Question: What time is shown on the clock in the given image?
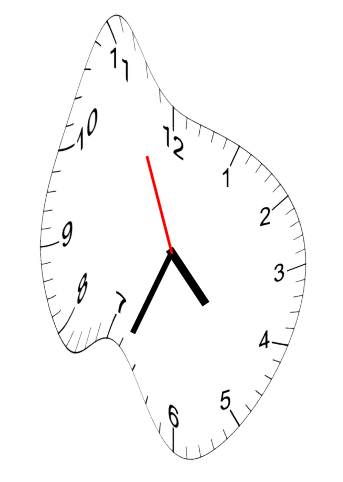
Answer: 04:33:56